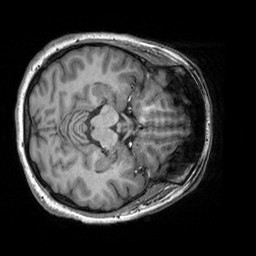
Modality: T1w
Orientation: axial
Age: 22
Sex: female
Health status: healthy
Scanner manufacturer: siemens
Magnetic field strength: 3 T
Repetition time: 2.3 s
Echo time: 0.00303 s